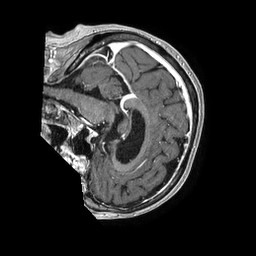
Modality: T1w
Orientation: sagittal
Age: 86
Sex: female
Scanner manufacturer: philips
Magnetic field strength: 1.5 T
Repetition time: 0.00765 s
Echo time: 0.003481 s